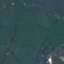
Land use / land cover: Pasture